Question: I am trying to display the test data on the screen by running function test() in the pagesController. Used $this->autoRender = false for it, but it is still giving me error:

Please help me out. I think some version problem is there, but I can't figure it out. Thankyou.
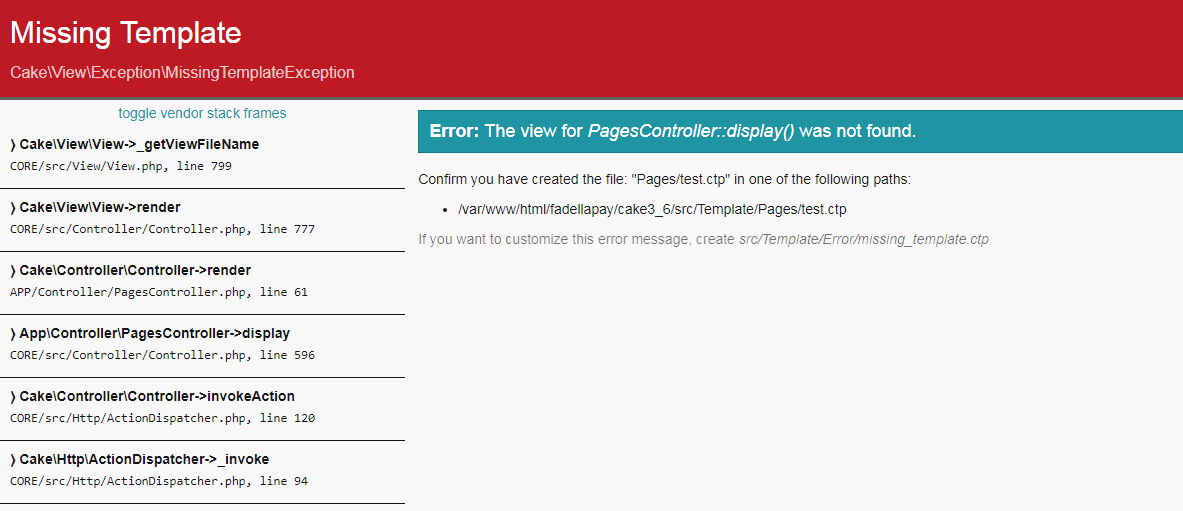
Answer: Cakephp by default takes Pages controller's display actions as a home page. display function manages pages and subpages itself that is why you are getting error. Either you can change your default home page in your '/config/routes.php'
'''
$routes->connect('/', ['controller' => 'Pages', 'action' => 'index']);
'''
define your test action in some other controller.
Remove code from display action
'''
class PagesController {
function display()
{
// default controller code here
// your custom code here
}
}
'''
Hope this will work.